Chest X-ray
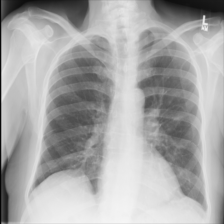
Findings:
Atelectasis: negative
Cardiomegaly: negative
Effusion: negative
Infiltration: negative
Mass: negative
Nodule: negative
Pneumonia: negative
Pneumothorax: negative
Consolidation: negative
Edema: negative
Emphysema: negative
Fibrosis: negative
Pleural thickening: negative
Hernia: negative